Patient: sex M, age 25
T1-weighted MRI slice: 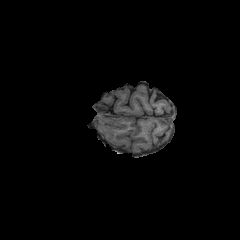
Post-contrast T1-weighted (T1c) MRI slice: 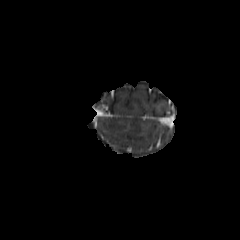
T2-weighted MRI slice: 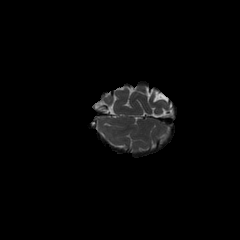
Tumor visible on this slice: no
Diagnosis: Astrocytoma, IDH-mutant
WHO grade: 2